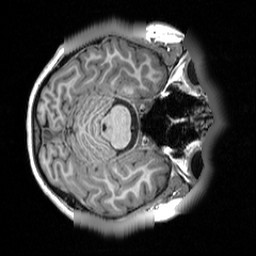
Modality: T1w
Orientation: axial